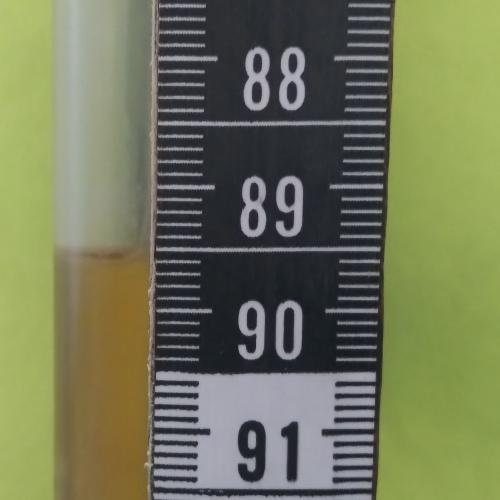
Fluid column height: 89.6 cm